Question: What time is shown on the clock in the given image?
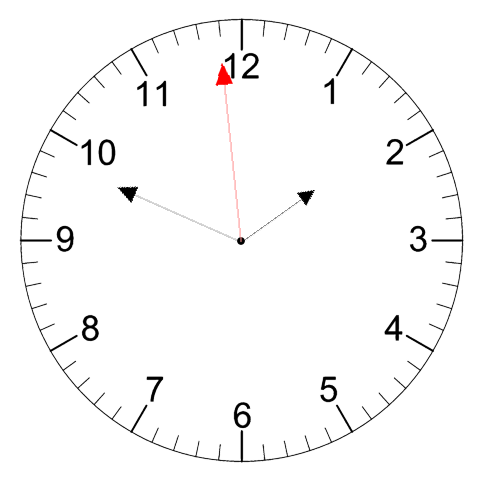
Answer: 01:48:59